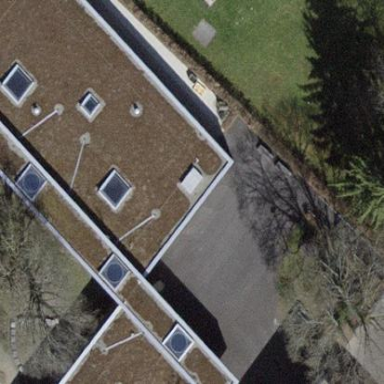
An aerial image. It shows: Kindergarten building.